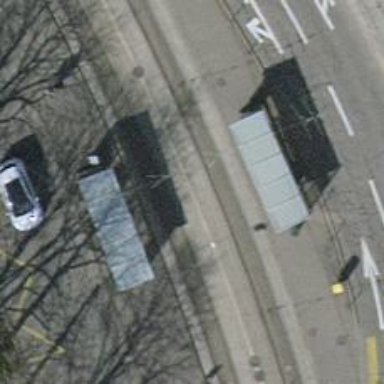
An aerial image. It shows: Paved service road with trolley wires for trolleybuses. There are embedded tram rails on the road.